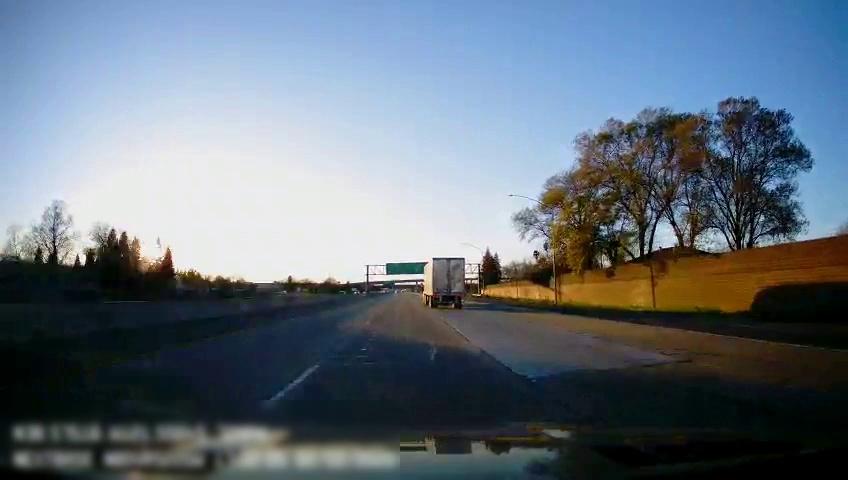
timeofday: Day
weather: Sunny
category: Drivable Space
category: Vehicles | Truck
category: Lanes | Alternate Lane
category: Lanes | Current Lane
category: Lanes | Current Lane
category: Lanes | Alternate Lane
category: Lanes | Alternate Lane
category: Traffic | Signs
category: Traffic | Signs